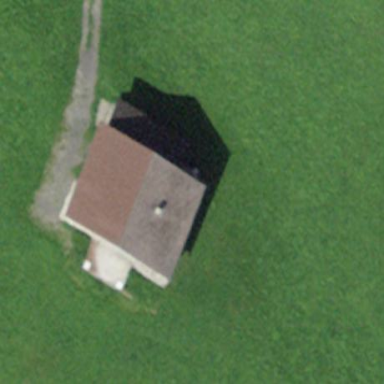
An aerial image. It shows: Rural barn.